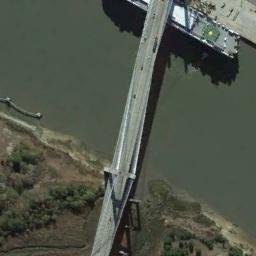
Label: bridge